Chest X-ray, AP view. Patient: 60 years old, sex M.
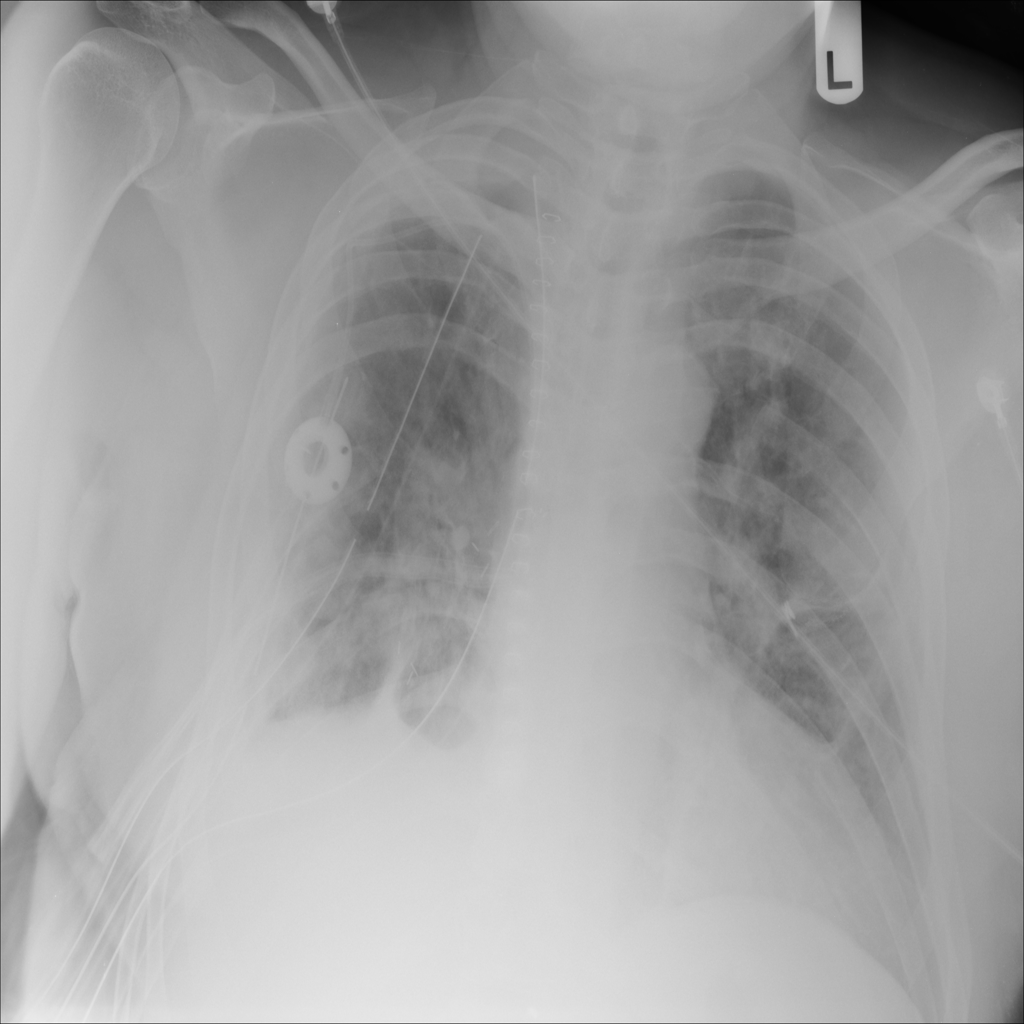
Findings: Pneumothorax